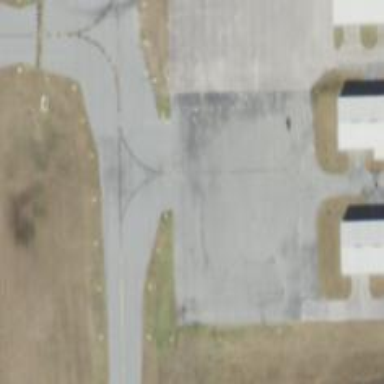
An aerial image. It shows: Taxiway at the airport with asphalt surface.